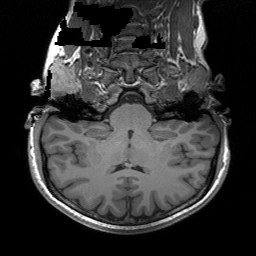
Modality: T1w
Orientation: sagittal